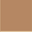
Piece: xx